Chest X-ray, AP view. Patient: 77 years old, sex M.
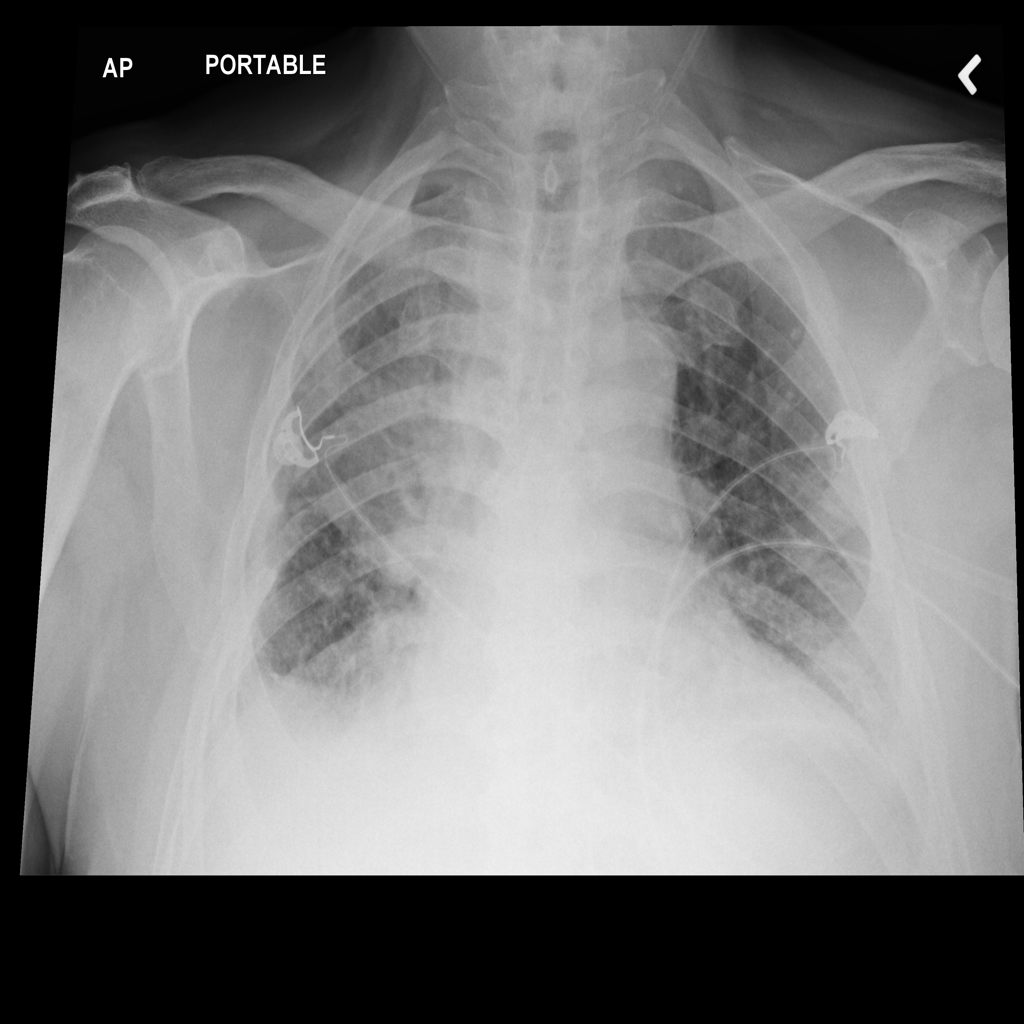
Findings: Infiltration, Mass, Pleural_Thickening